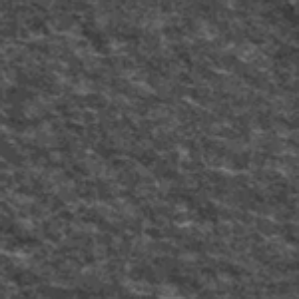
Label: frost